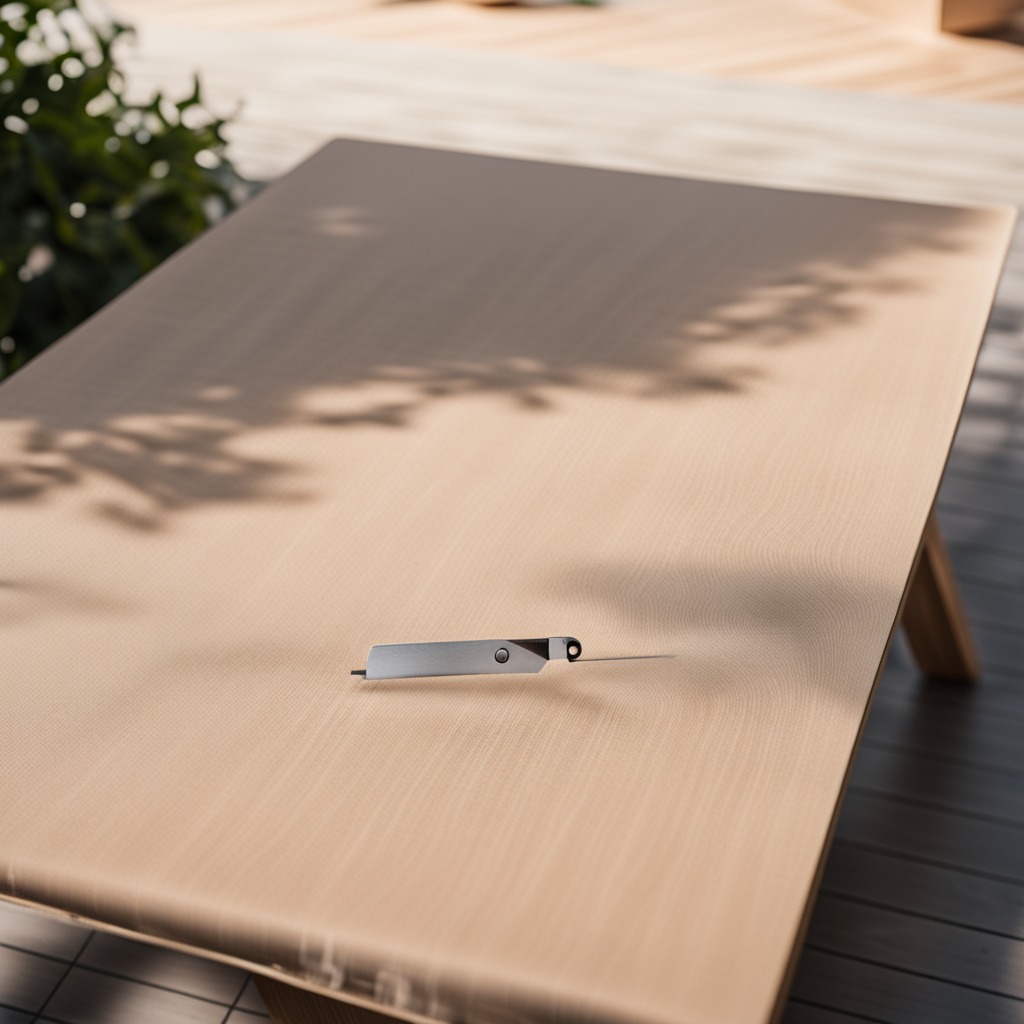
A metal saw is lying on a wooden table in an outdoor workshop during daytime bright natural light soft shadows worn but beneath the cloth.